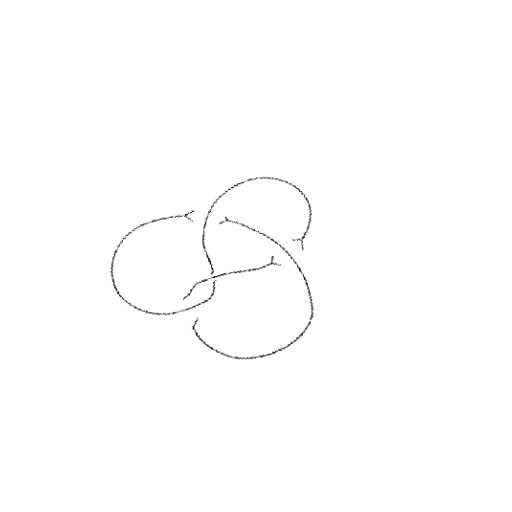
Crossing number: 4